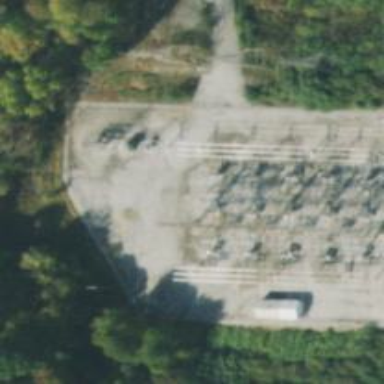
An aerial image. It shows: Switch used for power control.